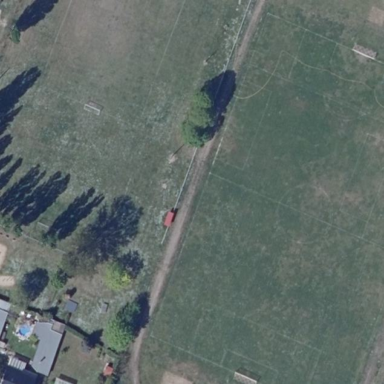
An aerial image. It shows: Soccer pitch for leisureland activities.